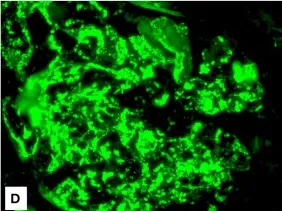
By immunofluorescence,. C3.
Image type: pathology (immunostaining)